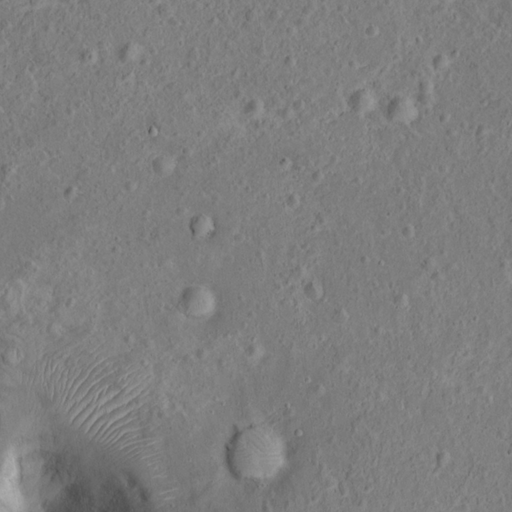
Classes present: Background, Cone